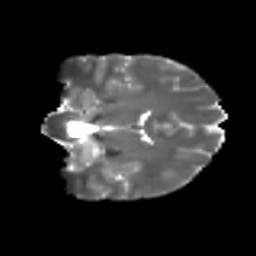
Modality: T2w
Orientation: coronal
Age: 21
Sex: female
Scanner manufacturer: ge
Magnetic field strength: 3 T
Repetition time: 7.8 s
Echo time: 0.0607 s